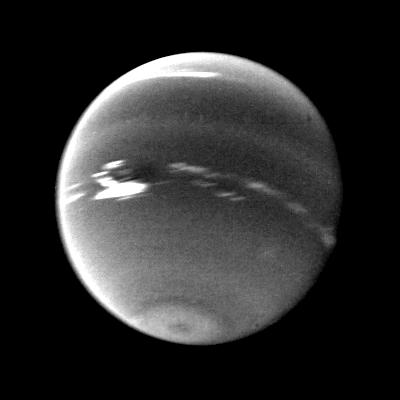
Neptune Clouds on the Dark Spot Neptune, Voyager